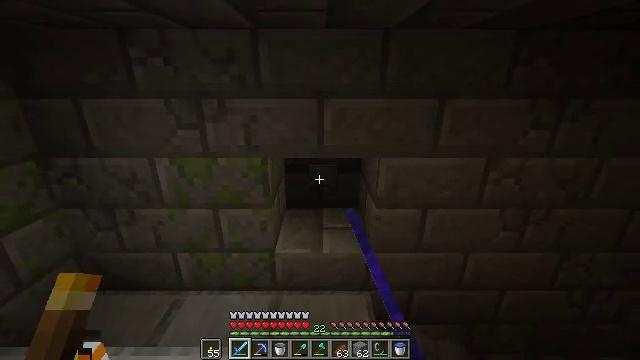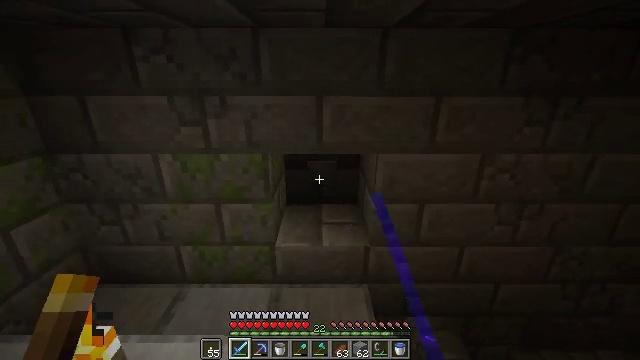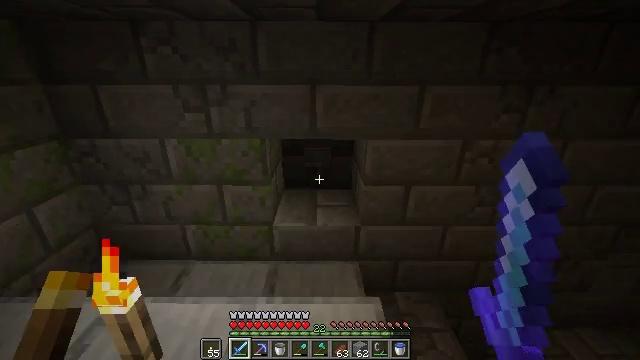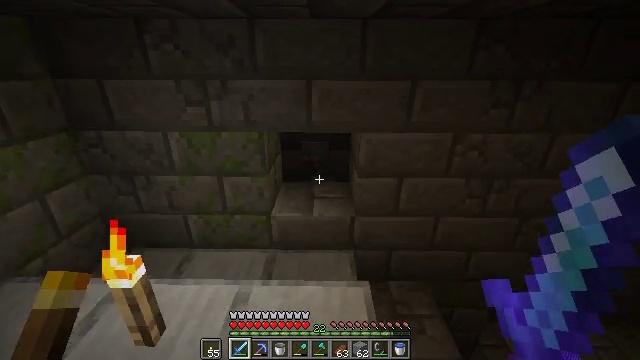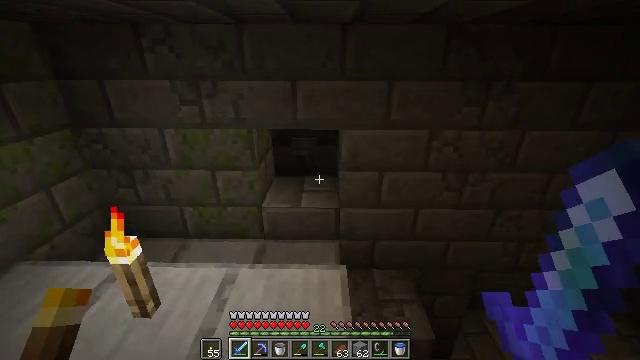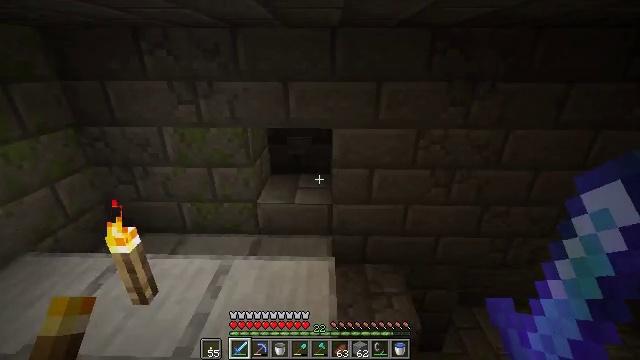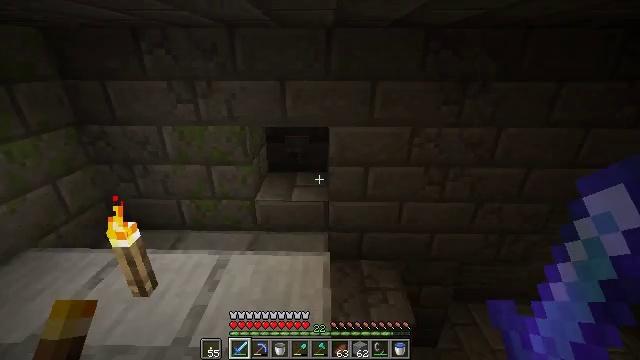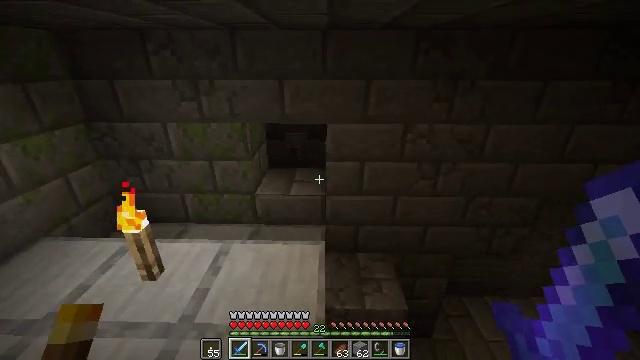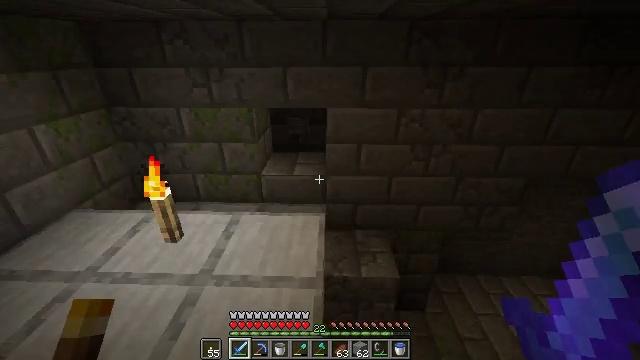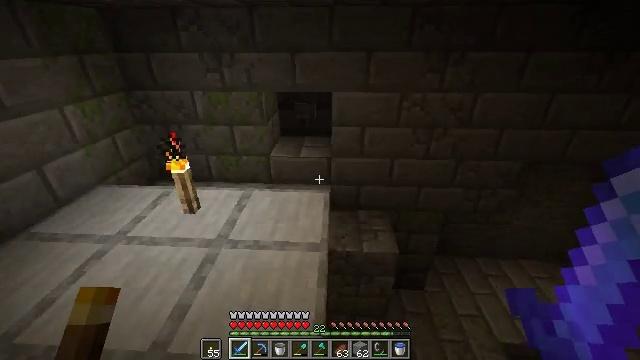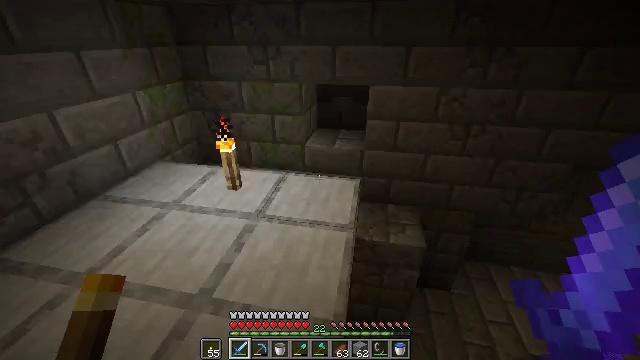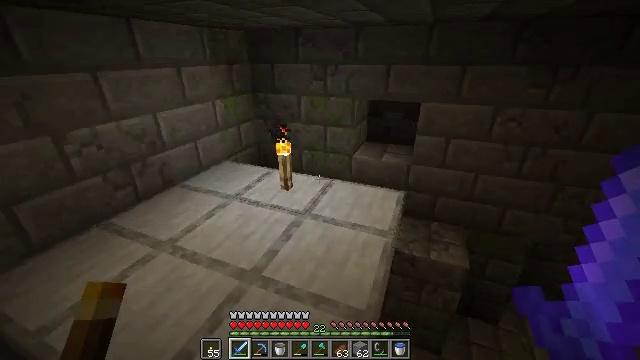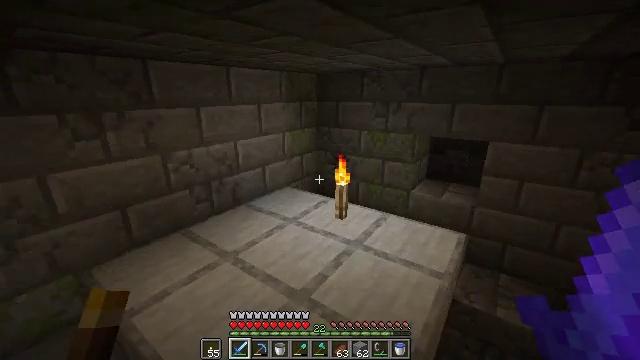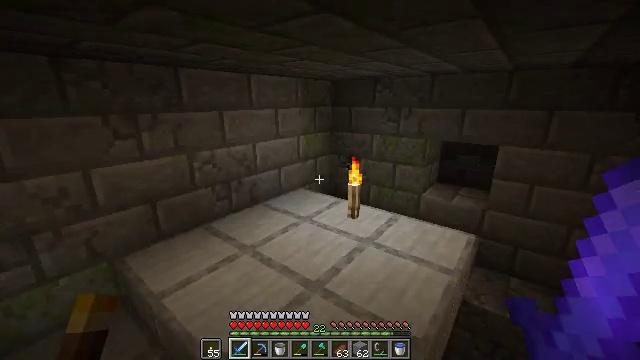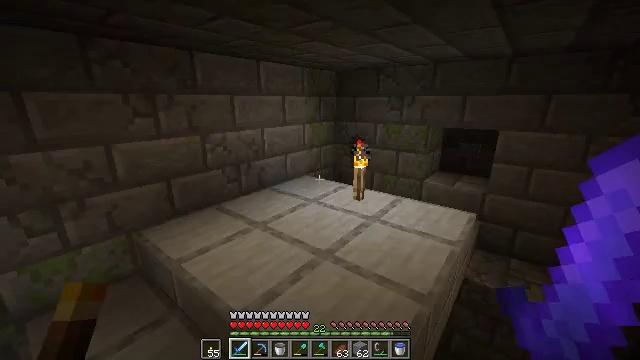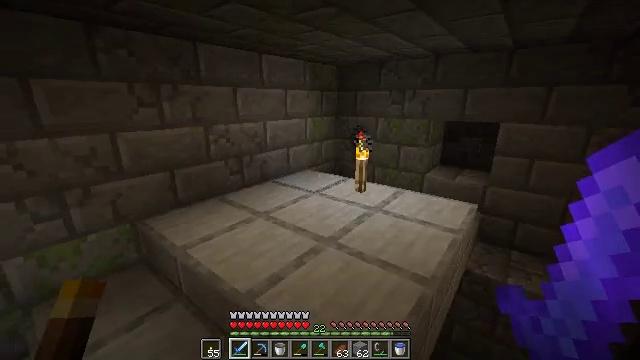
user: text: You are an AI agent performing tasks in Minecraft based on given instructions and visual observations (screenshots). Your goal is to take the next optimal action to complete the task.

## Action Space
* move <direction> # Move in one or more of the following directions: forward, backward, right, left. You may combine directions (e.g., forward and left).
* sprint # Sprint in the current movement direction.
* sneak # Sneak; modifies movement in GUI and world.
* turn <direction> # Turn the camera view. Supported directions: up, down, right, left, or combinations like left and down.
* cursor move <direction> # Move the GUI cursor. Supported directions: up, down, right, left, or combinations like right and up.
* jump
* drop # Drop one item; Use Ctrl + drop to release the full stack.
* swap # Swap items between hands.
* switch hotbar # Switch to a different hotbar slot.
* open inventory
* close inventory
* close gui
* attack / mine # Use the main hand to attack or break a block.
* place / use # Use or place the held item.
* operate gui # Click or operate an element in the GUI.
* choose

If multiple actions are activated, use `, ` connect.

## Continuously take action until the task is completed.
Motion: motion action
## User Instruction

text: Harvest the cracked stone bricks for building.
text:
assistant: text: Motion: move back
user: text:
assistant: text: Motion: move back and move right, turn down
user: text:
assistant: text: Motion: move back and move right
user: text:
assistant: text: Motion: move back and move right
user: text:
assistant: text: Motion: move back and move right
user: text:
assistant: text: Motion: move back
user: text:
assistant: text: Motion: move back
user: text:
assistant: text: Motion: move back, turn down
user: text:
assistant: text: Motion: move back, turn left and down
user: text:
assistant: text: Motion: move back, turn left
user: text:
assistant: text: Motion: move back, turn left and up
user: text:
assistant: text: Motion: move back, turn left and up
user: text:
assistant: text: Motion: move back and move left, turn left and up
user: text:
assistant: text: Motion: move back and move left
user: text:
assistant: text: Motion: move back and move left
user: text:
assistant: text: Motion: move back and move left
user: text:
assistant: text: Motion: move back
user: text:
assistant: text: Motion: move back
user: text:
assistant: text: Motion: move back
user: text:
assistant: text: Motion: move back
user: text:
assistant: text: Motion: move back, turn up
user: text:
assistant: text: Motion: move back
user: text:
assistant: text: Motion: move back
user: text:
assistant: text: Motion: move back
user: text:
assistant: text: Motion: move back and move right
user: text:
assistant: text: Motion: move back and move right
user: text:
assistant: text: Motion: move back and move right, turn right
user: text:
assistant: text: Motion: move back and move right, turn right and down
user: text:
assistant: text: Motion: move back and move right, turn right and down
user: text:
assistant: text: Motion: move right, turn right and down